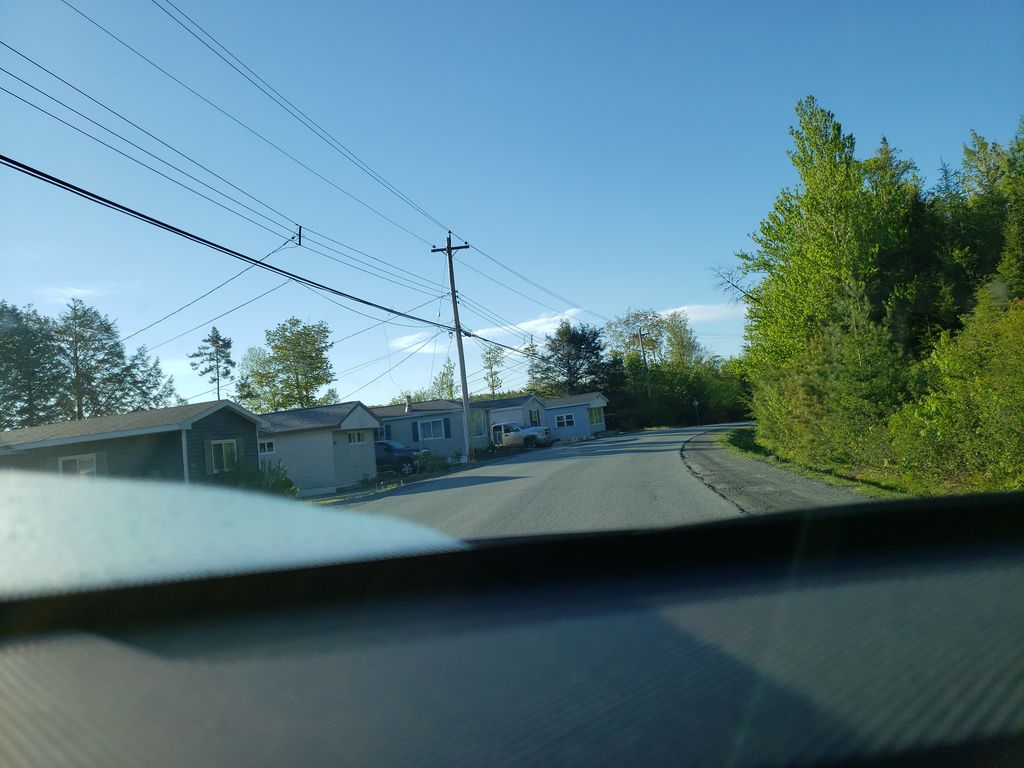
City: halifax